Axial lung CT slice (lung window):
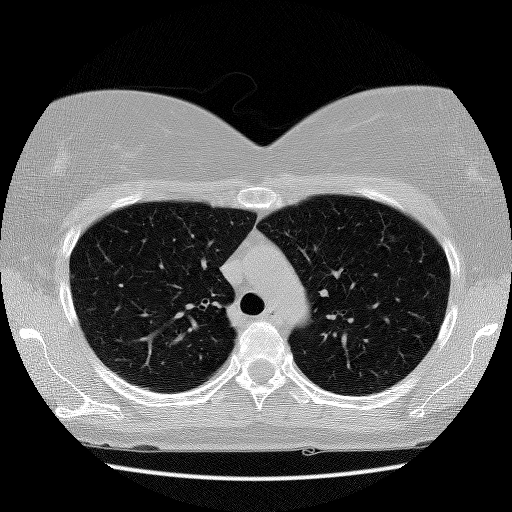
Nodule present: no